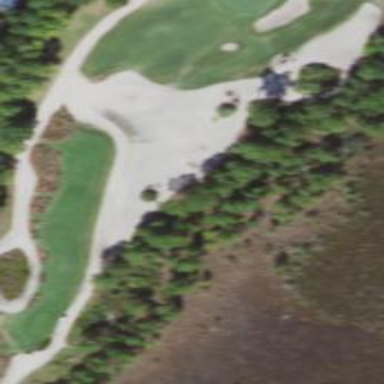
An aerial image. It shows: Sand bunker on golf course.